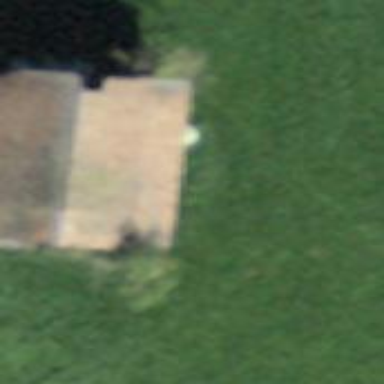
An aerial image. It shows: Rural barn.